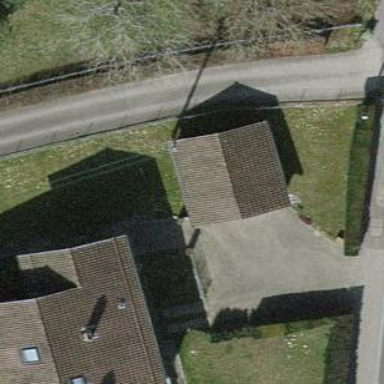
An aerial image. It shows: Garage building.